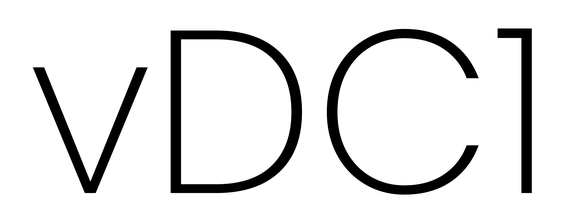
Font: Poppins-ExtraLight